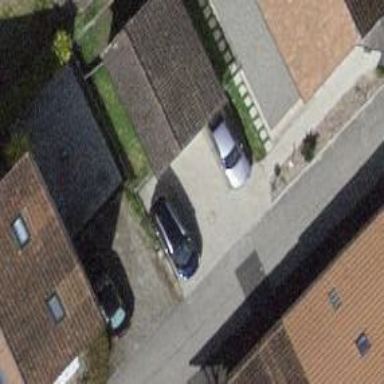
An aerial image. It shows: Garage building.